На рисунке (a) показаны две идентичные U-образные трубки 1 и 2 с поперечным сечением $S$, в которые залита жидкость плотности $\rho$ до высот $h_1$ и $h_2$ соответственно. Их герметично соединяют ещё одной трубкой с таким же сечением, как показано на рисунке (b). В соединительной трубке находится поршень $D$, который разделяет газ в трубе на два участка длиной $L_0$, давление газа внутри каждой из которых равно атмосферному $p_0$. Максимальная сила трения покоя между поршнем и трубкой равна $F$. В открытое колено трубки 1 вводят некоторый объём $V$ такой же жидкости, и после установления равновесия высота жидкости в левом колене трубки 2 оказывается равной $h_3$.
Найдите объём введённой жидкости $V$.
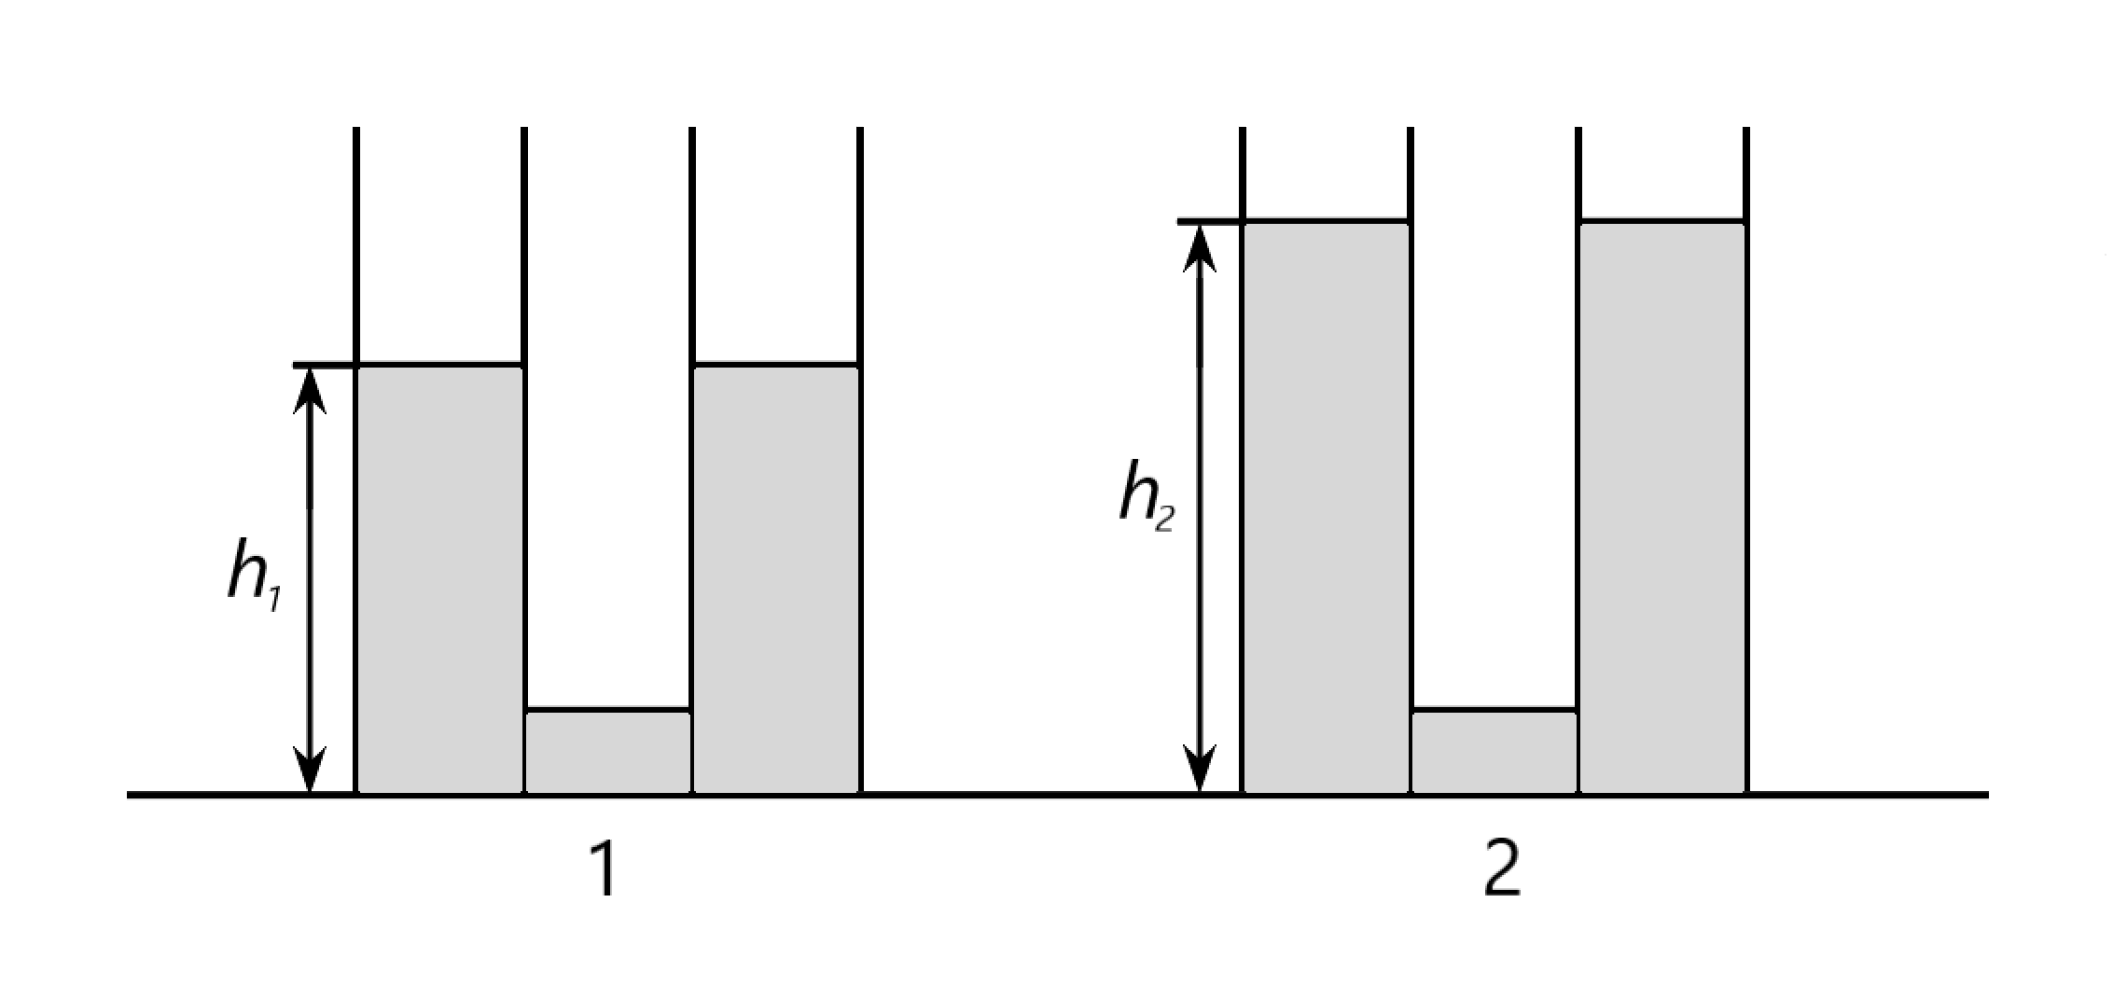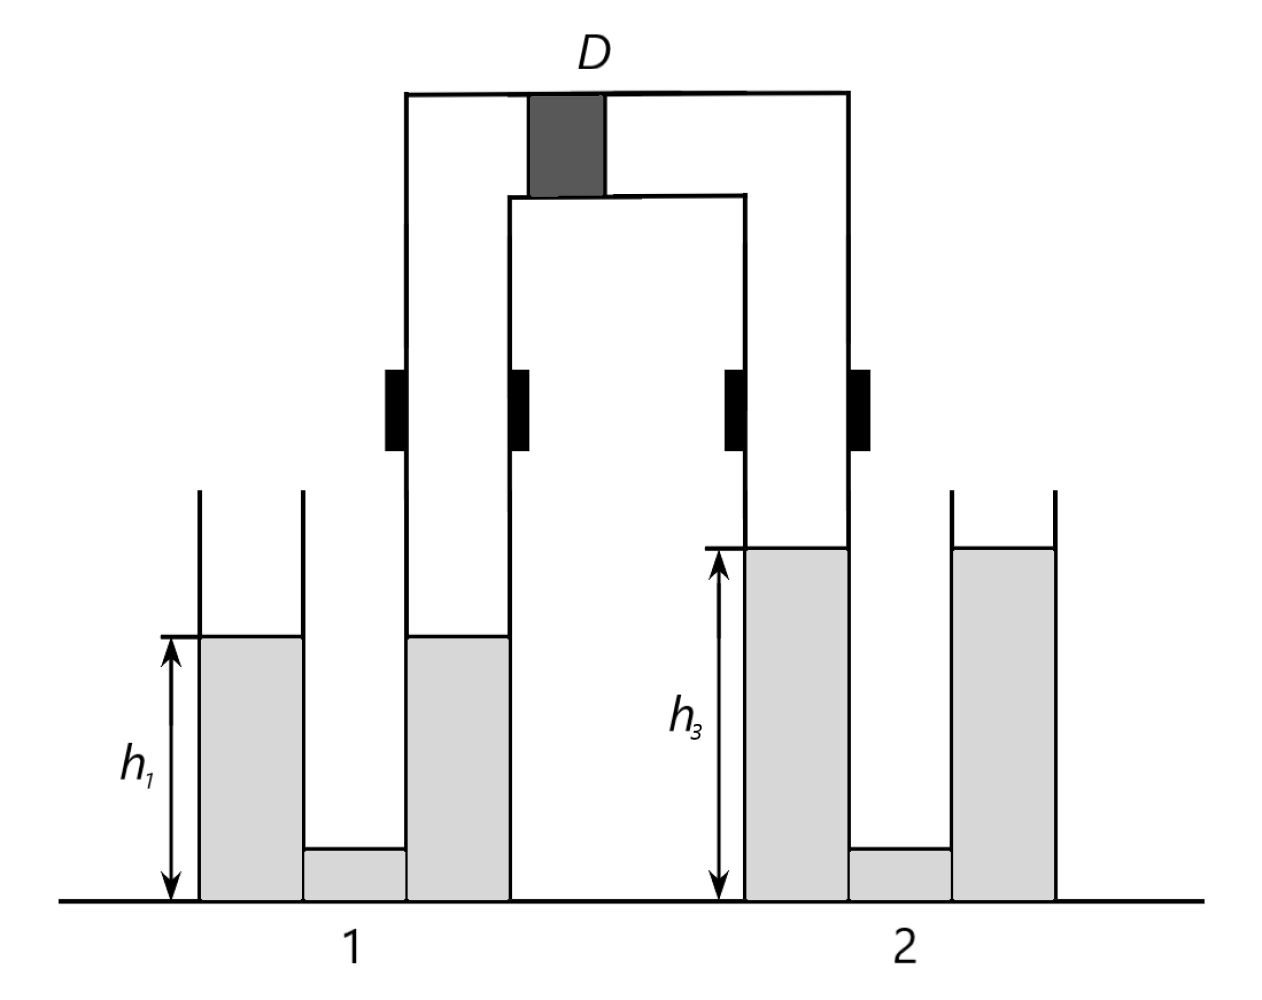
Решение: \[V=4S\left(h_2-h_3+L_0\right)+\frac{F}{\rho g}-\frac{2Sp_0L_0}{p_0+2\rho g\left(h_2-h_3\right)}-\frac{2Sp_0L_0}{p_0+2\rho g\left(h_2-h_3\right)+\frac{F}{S}}.\]
Темы:
T, Механика, Китайские, Гидростатика